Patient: sex F, age 62
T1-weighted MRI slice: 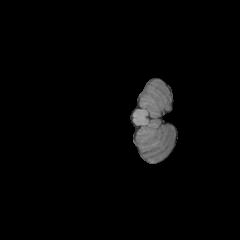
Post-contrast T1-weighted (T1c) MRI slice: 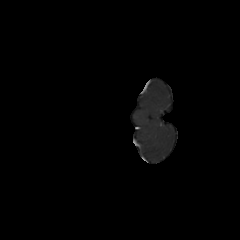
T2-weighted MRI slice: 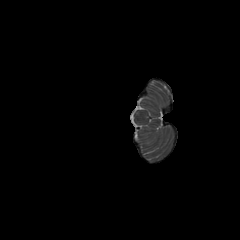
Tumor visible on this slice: no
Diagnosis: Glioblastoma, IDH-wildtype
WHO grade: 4